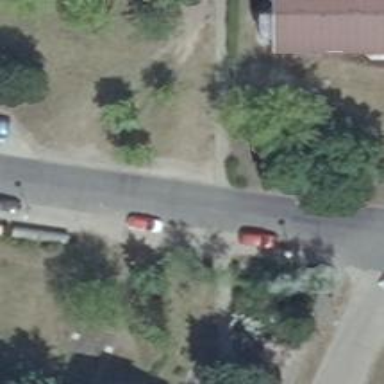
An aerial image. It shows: Residential road with parallel parking on the left side. The road surface is asphalt.